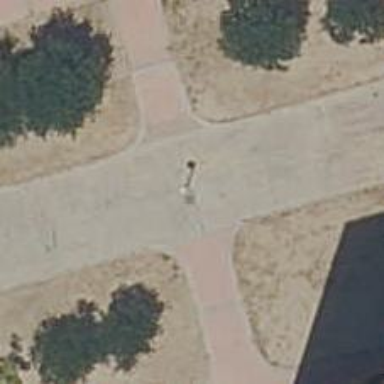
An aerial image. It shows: Pedestrian road.